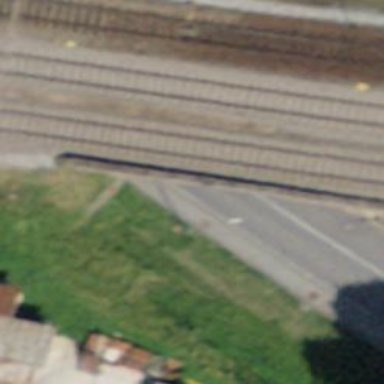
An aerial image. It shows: Railway bridge with electrified tracks and single contact line.